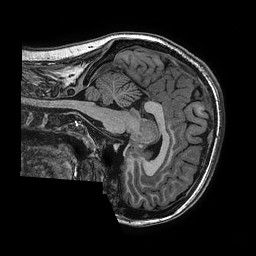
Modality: T1w
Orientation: sagittal
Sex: female
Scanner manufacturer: ge
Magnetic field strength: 3 T
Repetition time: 0.0077 s
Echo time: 0.003436 s